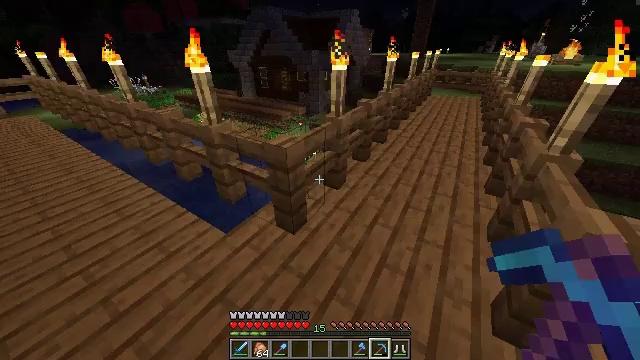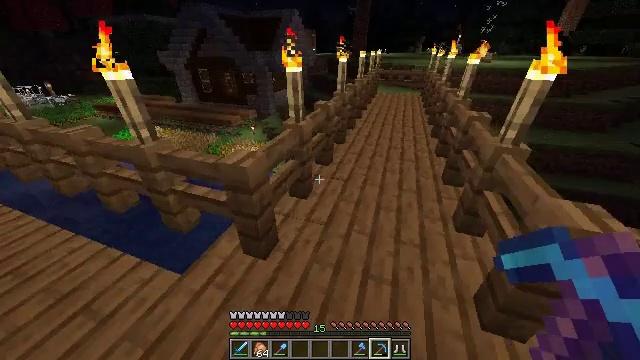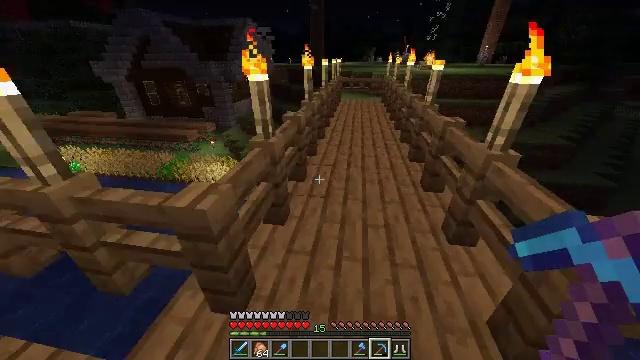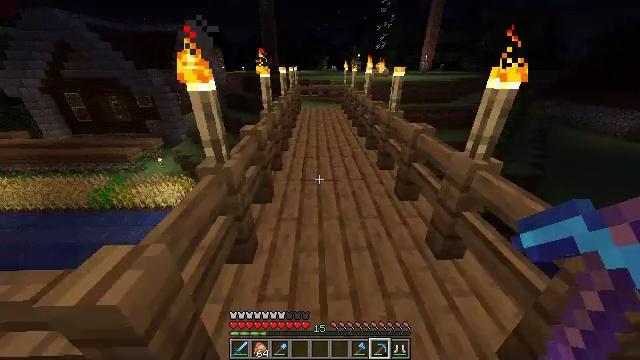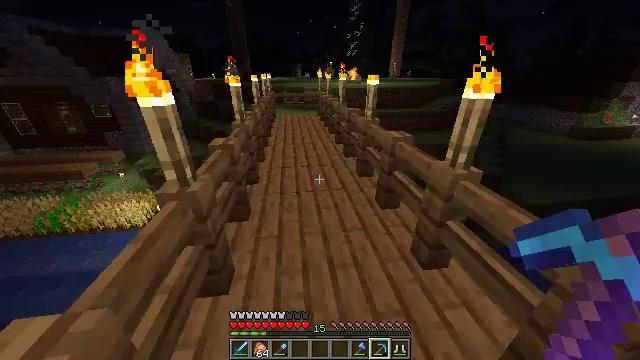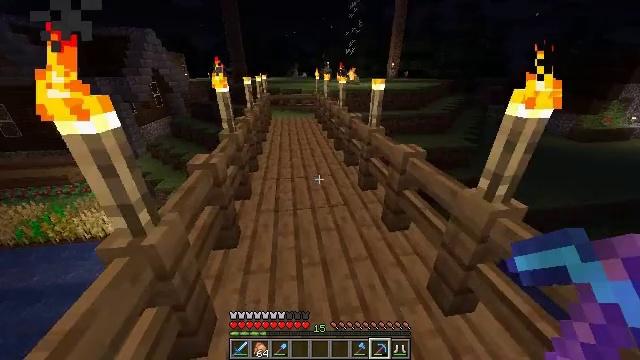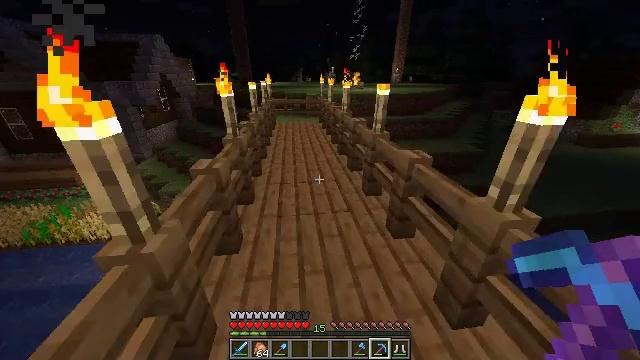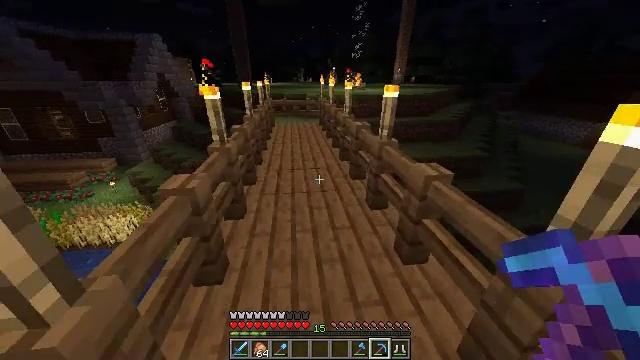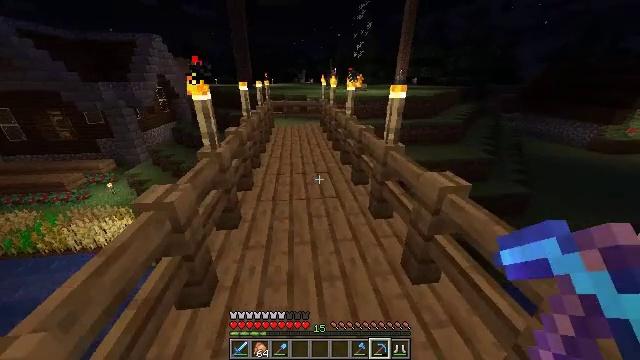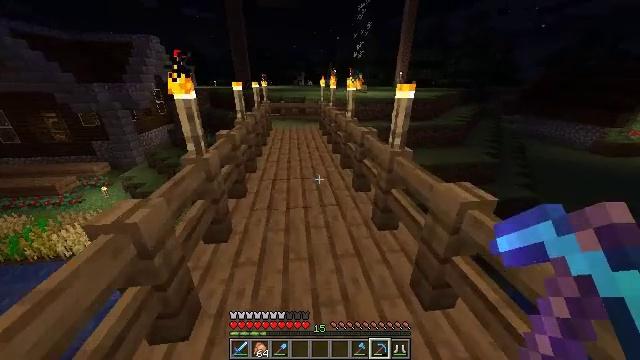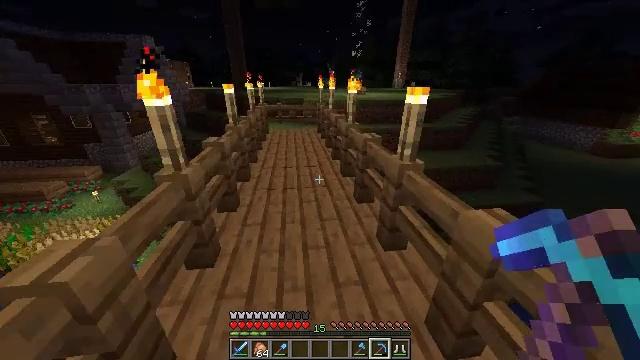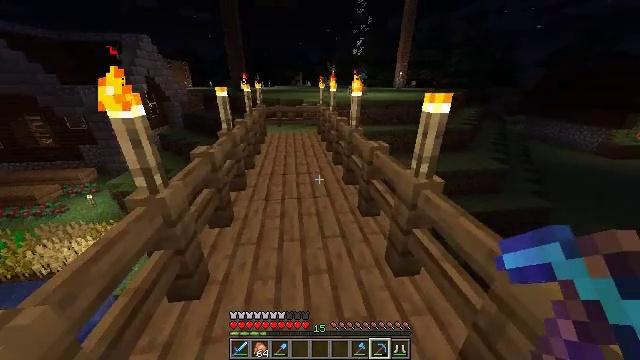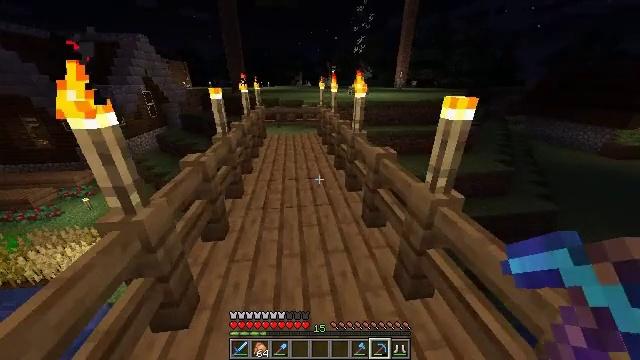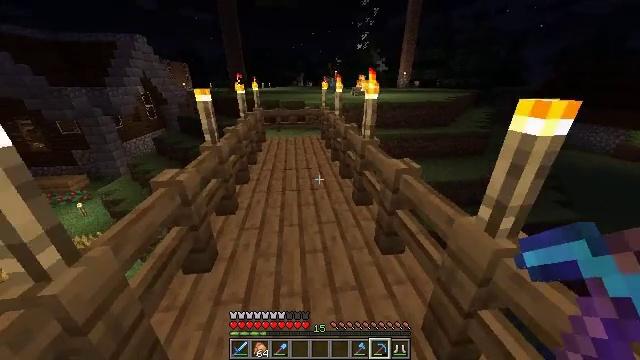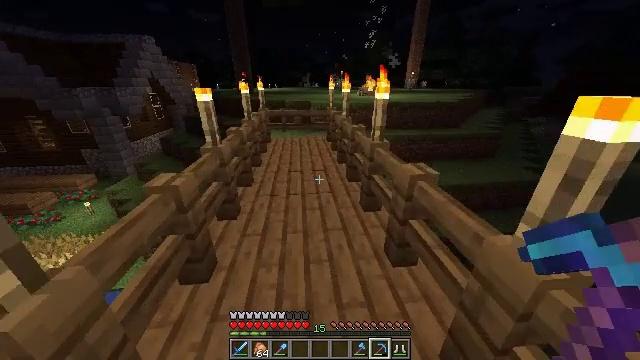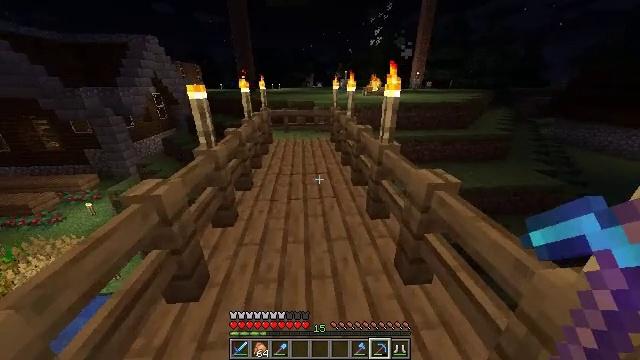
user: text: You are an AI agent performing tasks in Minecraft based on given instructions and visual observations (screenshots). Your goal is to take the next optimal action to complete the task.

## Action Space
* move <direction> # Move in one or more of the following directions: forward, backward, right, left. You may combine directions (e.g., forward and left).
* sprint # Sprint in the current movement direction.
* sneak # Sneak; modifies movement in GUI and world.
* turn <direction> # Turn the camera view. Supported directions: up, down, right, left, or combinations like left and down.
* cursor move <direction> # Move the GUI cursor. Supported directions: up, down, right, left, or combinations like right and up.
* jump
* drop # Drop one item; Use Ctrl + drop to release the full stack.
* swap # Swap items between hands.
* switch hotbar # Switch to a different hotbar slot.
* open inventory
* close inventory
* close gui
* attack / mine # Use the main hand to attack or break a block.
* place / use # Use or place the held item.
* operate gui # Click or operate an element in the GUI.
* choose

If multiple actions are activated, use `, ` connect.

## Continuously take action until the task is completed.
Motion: motion action
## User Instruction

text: Break the spruce leaves to clear the area.
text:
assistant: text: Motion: move forward, turn right
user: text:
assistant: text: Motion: move forward, turn right and up
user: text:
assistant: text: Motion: move forward, sprint, turn right and up
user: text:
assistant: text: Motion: move forward, sprint, turn right and up
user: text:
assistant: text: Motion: move forward, sprint
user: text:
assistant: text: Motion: move forward, sprint, turn left and up
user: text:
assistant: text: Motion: move forward
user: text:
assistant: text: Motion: move forward
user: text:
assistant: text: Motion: move forward, sprint
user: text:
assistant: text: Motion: move forward, sprint
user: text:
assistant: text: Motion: move forward, sprint
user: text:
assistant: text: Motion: move forward
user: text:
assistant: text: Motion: move forward
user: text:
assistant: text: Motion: move forward, turn left
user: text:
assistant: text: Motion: move forward, sprint
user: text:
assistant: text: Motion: move forward, sprint, turn left
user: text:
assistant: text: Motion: move forward, sprint
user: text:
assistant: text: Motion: move forward
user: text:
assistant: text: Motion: move forward
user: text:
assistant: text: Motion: move forward, sprint, turn left
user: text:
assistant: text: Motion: move forward, sprint, turn left
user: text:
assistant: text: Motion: move forward, sprint
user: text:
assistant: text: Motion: move forward, sprint
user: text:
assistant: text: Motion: move forward
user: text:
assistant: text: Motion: move forward
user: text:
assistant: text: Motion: move forward, sprint
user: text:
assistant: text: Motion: move forward, sprint
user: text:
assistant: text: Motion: move forward, sprint
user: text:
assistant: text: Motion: move forward, sprint
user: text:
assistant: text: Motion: move forward